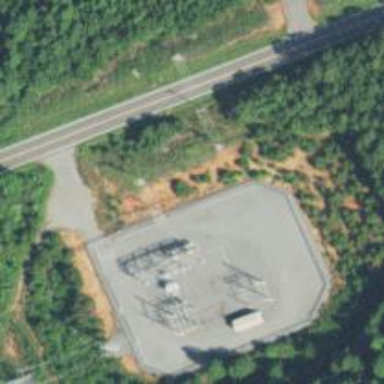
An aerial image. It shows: There is distribution substation enclosed by fence.